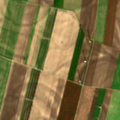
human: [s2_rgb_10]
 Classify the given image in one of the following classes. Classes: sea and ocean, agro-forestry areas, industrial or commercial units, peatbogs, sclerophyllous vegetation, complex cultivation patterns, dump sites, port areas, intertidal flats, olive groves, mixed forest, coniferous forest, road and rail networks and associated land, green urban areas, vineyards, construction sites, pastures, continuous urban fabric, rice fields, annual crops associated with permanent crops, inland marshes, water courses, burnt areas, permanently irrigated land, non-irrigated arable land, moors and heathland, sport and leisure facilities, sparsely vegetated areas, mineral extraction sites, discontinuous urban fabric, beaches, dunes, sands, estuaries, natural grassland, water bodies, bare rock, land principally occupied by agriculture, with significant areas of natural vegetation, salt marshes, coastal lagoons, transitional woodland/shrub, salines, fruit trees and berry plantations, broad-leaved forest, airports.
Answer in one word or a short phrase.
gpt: non-irrigated arable land, broad-leaved forest